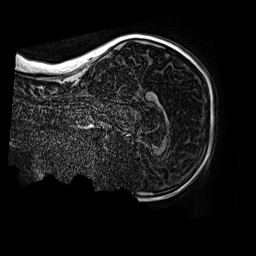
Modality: MP2RAGE
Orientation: sagittal
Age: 10
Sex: female
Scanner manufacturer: siemens
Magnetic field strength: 3 T
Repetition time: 4 s
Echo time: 0.00299 s